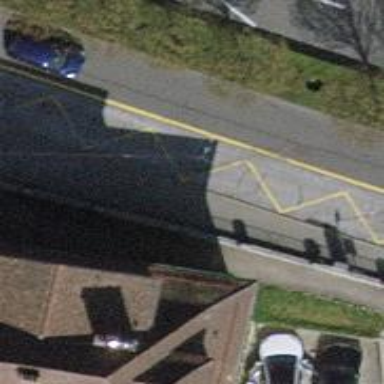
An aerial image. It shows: Bus stop for trolleybuses with designated stop position.